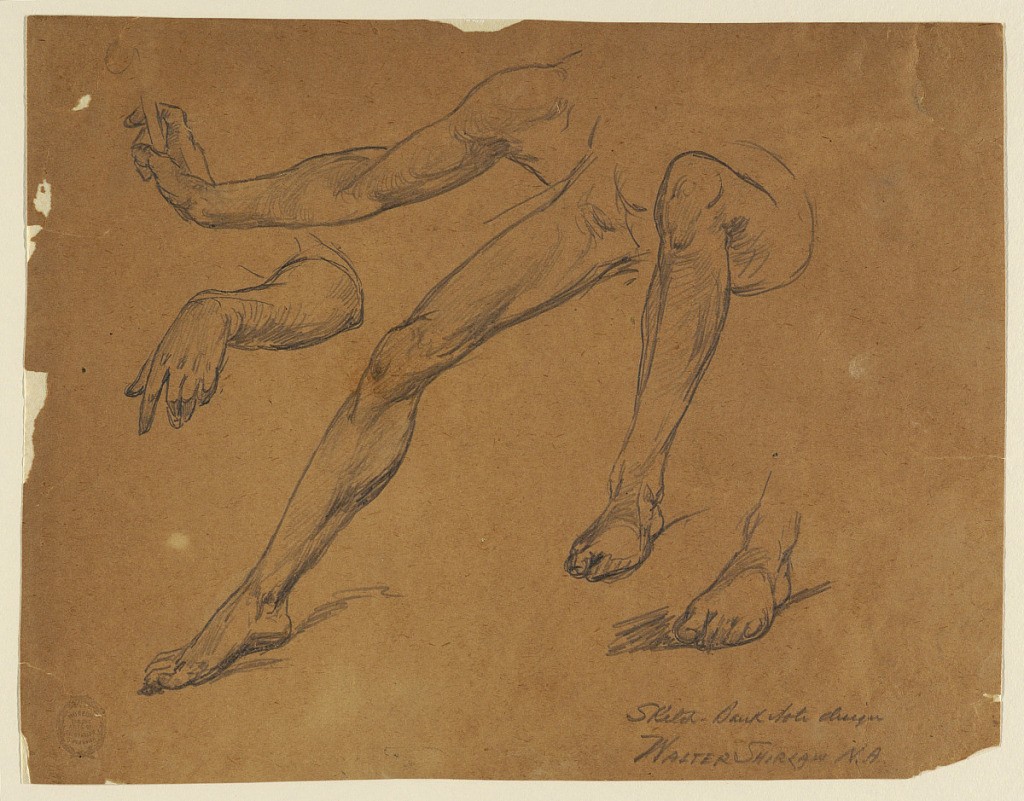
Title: Sketch for Bank Note Design
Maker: Walter Shirlaw, American, b. Scotland, 1838–1909
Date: ca. 1895
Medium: Graphite on brown paper
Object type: Drawing
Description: Studies of the limbs of a nude figure. Shown are the right arm holding something in the hand, the left forearm and hand, both legs, and left foot.